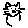
Label: cat